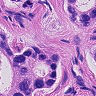
Metastatic tissue present: yes